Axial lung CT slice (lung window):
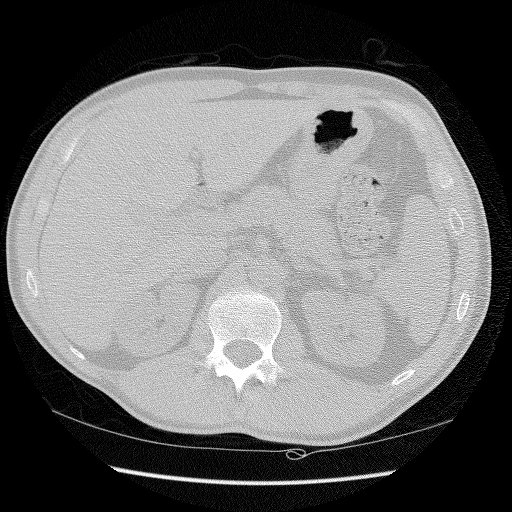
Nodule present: no